Aerial crown-view tile of a tropical tree (Barro Colorado Island, Panama), acquired 20250217:
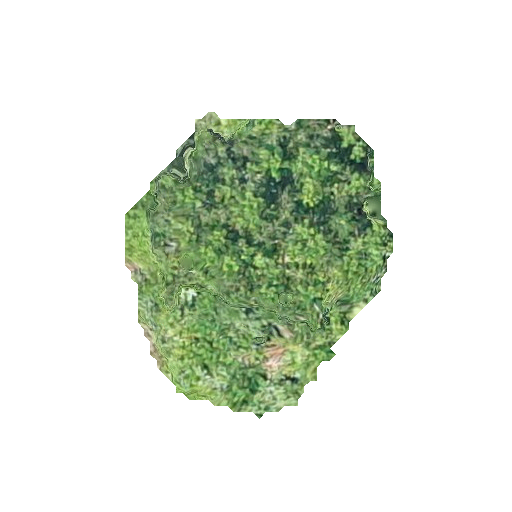
Species: Zanthoxylum ekmanii
GBIF accepted scientific name: Zanthoxylum ekmanii
Crown area: 87.504 m²